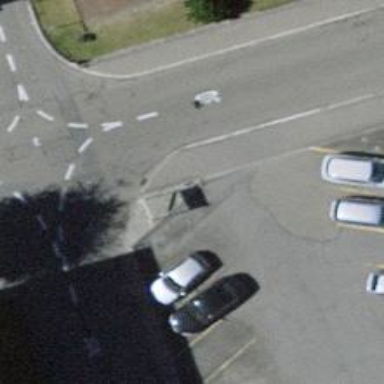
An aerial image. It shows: Kerb serving as barrier.